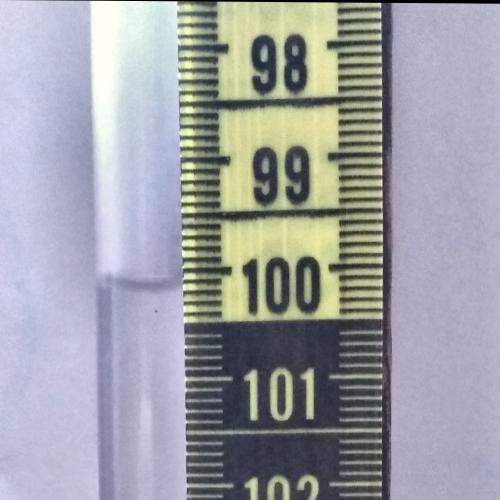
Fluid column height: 100.1 cm